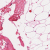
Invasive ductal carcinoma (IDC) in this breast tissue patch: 0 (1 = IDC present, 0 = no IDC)